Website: lowes
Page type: customer-info-address
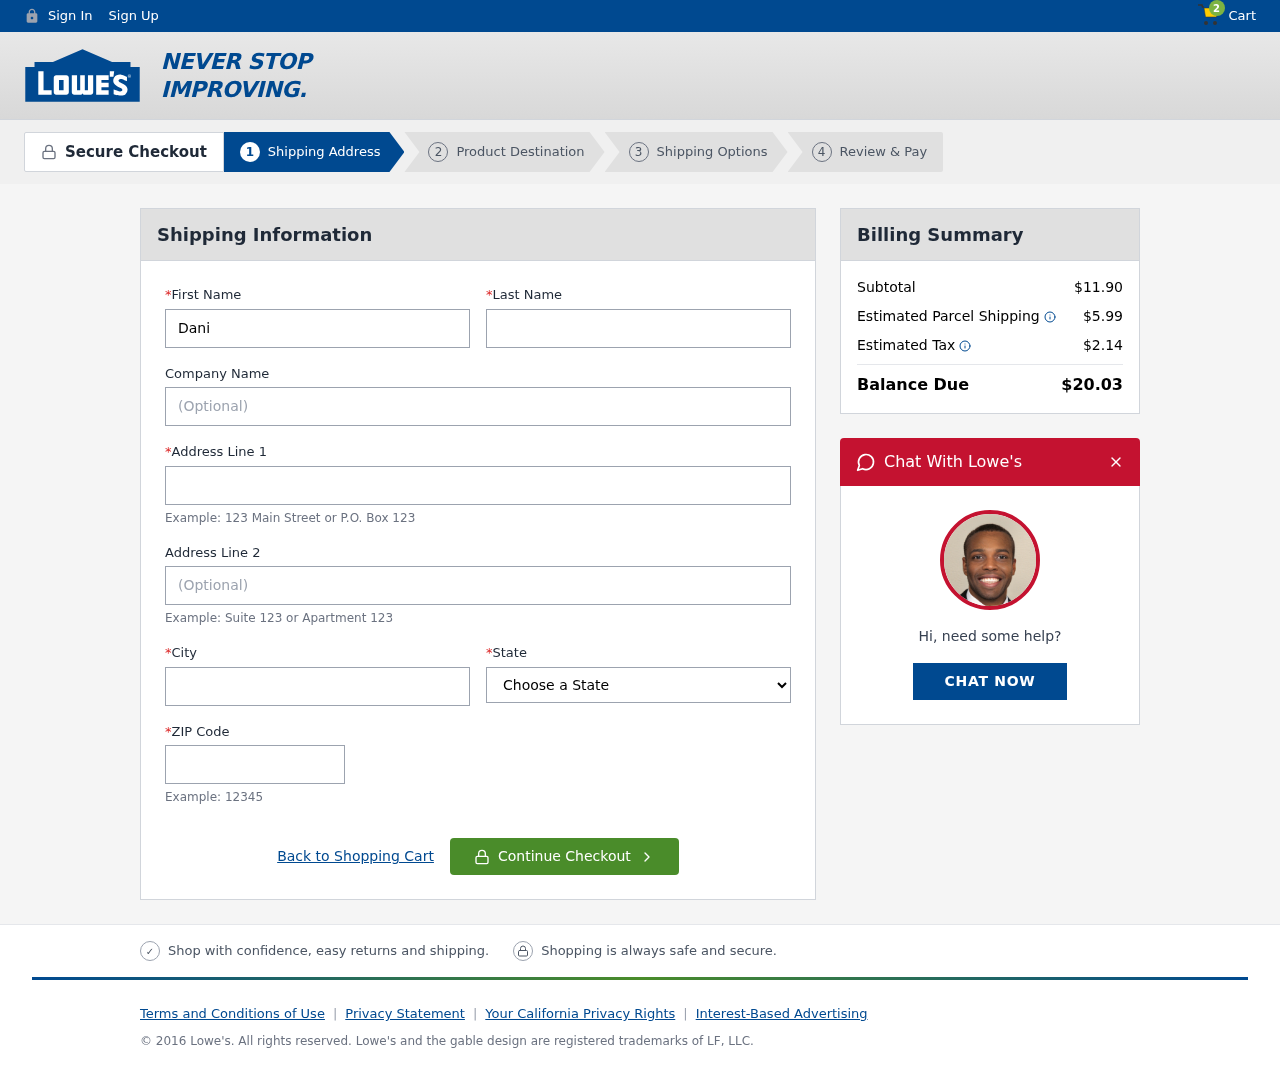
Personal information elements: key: PII_CITY
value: Lake Wendytown
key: PII_FIRSTNAME
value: Daniel
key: PII_LASTNAME
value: Stephens
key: PII_POSTCODE
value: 75602
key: PII_STATE
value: Kentucky
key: PII_STREET
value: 22490 David Village Suite 010
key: PII_STREET2
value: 39827 Amanda Ports Suite 646
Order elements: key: ORDER_NUM_ITEMS
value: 2
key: ORDER_SUBTOTAL
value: $11.90
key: ORDER_SHIPPING_COST
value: $5.99
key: ORDER_TAX
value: $2.14
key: ORDER_TOTAL
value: $20.03